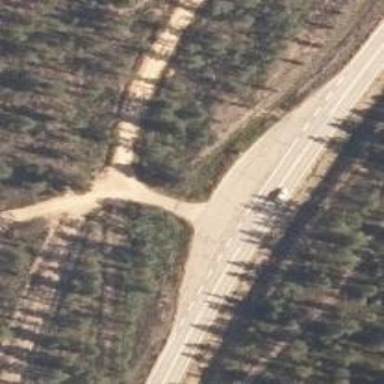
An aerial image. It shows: Rest area along the road.